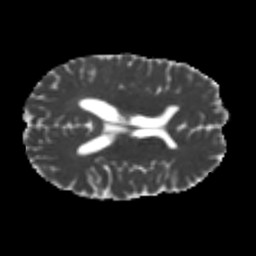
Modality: MD
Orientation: axial
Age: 25
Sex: male
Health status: healthy
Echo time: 0.074 s